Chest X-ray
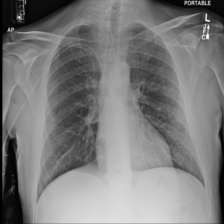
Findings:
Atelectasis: negative
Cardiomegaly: negative
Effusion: negative
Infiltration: negative
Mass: negative
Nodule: negative
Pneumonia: negative
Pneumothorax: negative
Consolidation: negative
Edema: negative
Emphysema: negative
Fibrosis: negative
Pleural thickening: negative
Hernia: negative